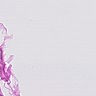
Metastatic tissue present: no